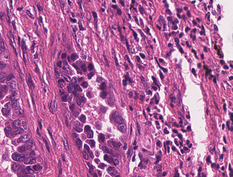
Tumor epithelial tissue: yes
Tumor-associated stroma tissue: yes
Normal tissue: no